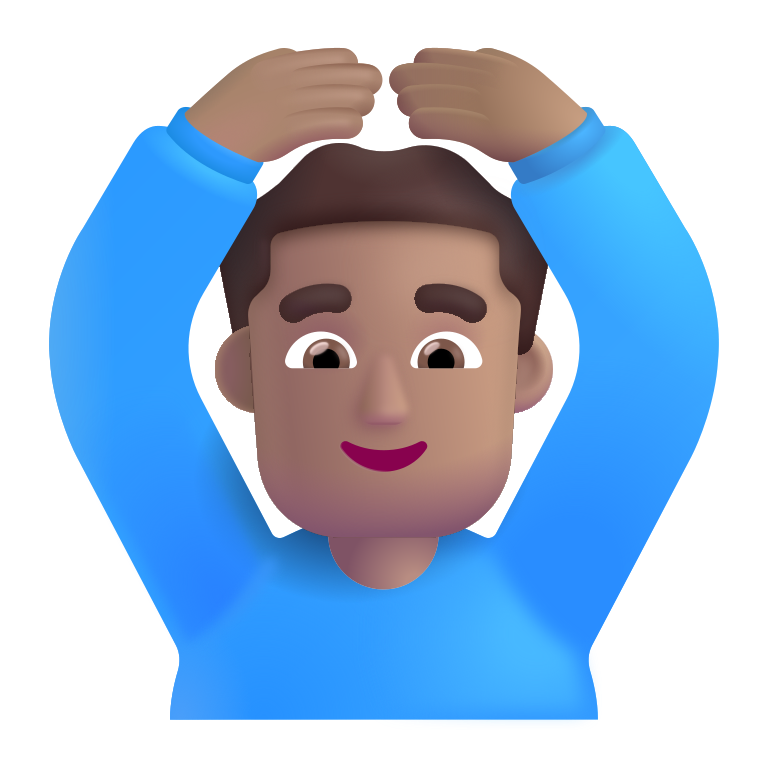
man gesturing ok color